You are looking at the envelope spectrum of a bearing's vibration signal. The marked vertical lines are the theoretical fault frequencies for the outer race, inner race, rolling elements, and cage. What is the most likely bearing condition (normal, inner_race, outer_race, ball)?
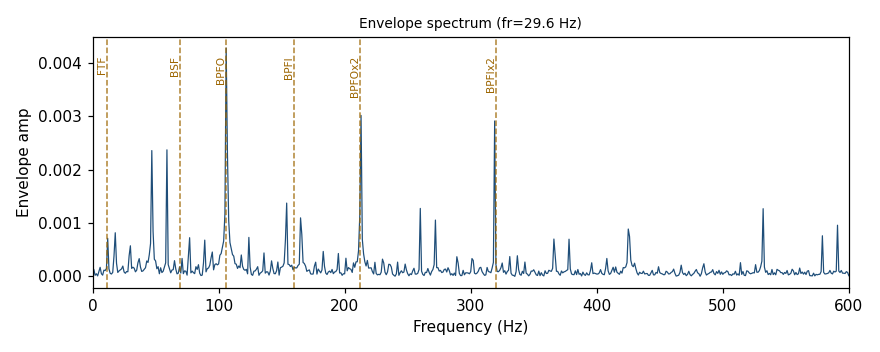
Answer: outer_race